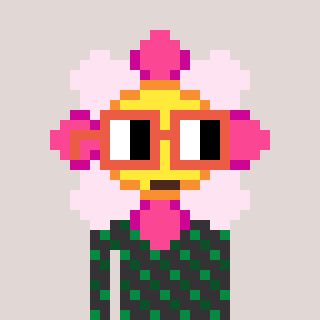
a pixel art character with square orange glasses, a flower-shaped head and a grayscale-colored body on a warm background